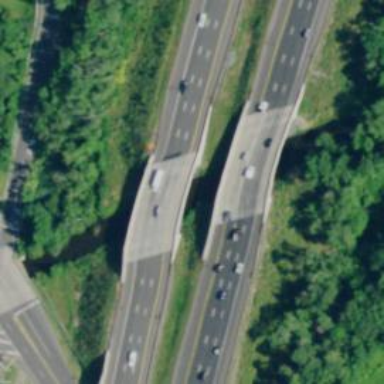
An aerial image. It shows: Motorway bridge spanning urban freeway/expressway.